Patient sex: F
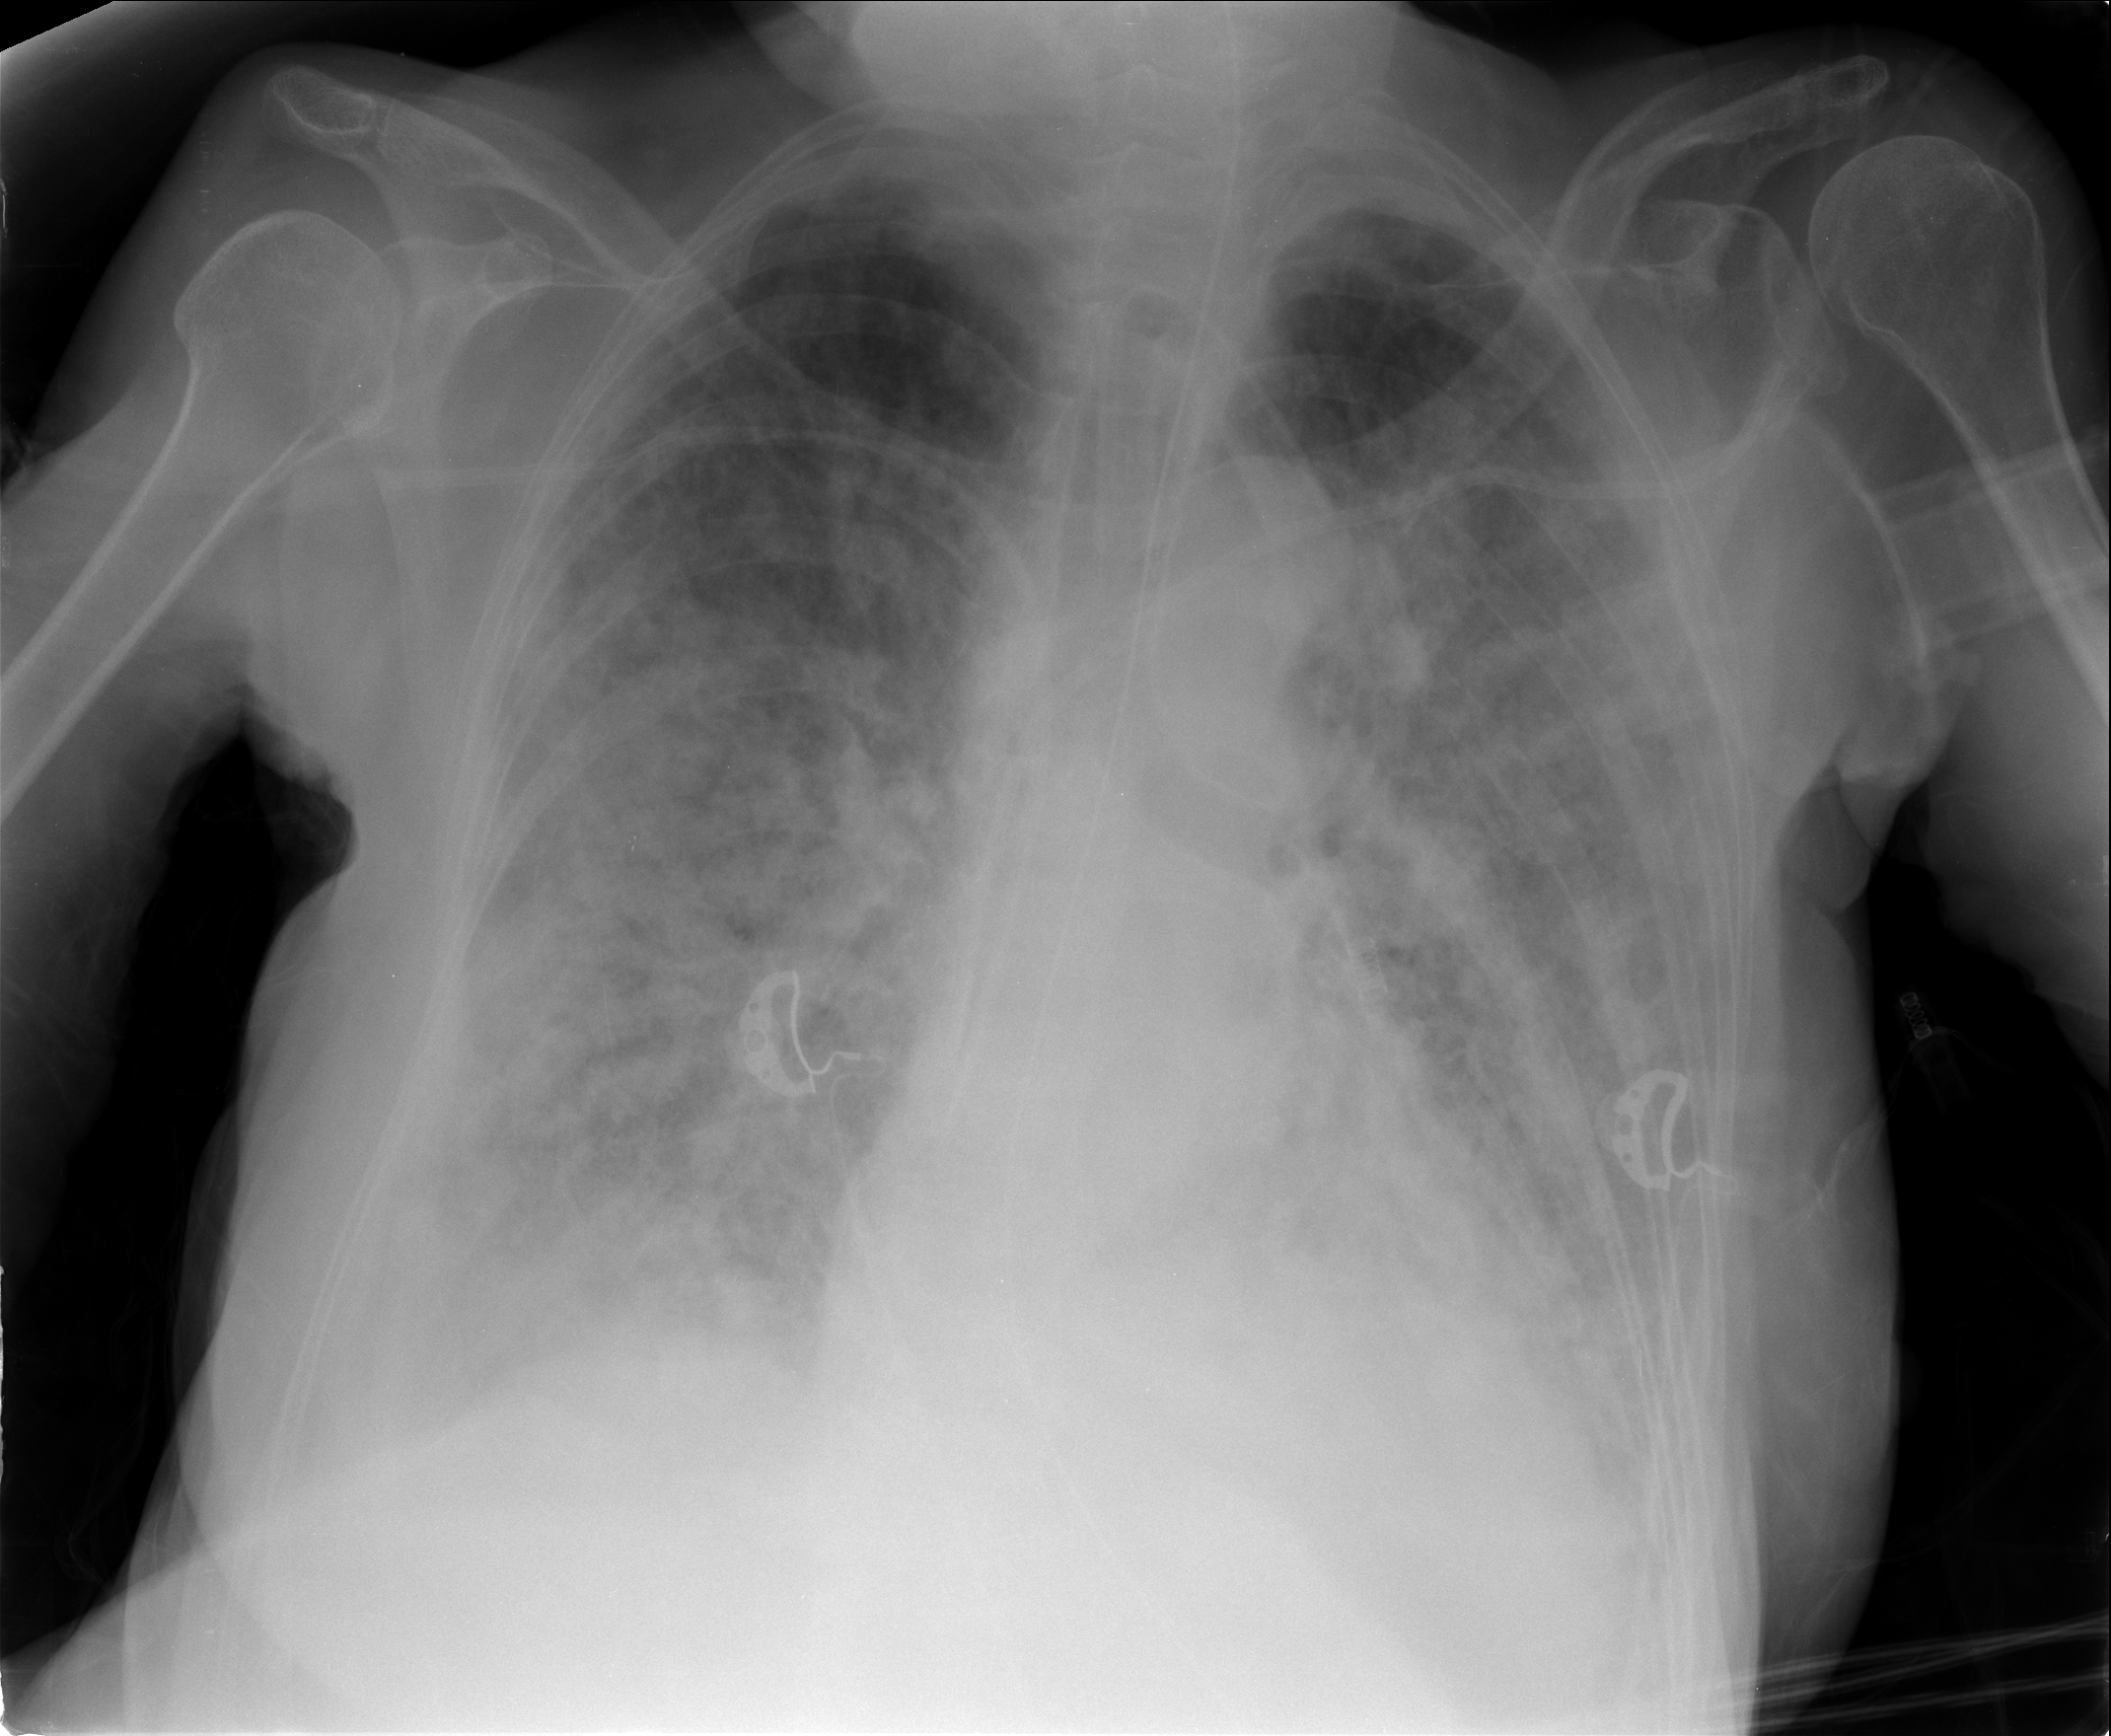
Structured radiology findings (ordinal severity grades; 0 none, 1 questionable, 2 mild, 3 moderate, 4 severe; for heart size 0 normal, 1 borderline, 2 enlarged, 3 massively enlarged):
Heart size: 0
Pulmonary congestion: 2
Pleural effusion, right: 2
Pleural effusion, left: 2
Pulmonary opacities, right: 4
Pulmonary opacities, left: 4
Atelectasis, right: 3
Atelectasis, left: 3